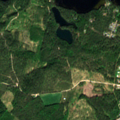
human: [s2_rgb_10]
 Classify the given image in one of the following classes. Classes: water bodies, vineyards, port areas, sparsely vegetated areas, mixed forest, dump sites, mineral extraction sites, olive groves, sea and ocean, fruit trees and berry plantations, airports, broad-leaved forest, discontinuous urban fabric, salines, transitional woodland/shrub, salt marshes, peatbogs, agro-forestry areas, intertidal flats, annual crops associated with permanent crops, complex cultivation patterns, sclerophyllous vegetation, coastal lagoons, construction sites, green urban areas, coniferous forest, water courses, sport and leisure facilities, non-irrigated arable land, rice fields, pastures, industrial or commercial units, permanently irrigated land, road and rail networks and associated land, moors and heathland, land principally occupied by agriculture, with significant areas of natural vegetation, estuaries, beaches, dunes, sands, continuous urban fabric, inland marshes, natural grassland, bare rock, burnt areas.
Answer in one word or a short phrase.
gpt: discontinuous urban fabric, coniferous forest, water bodies